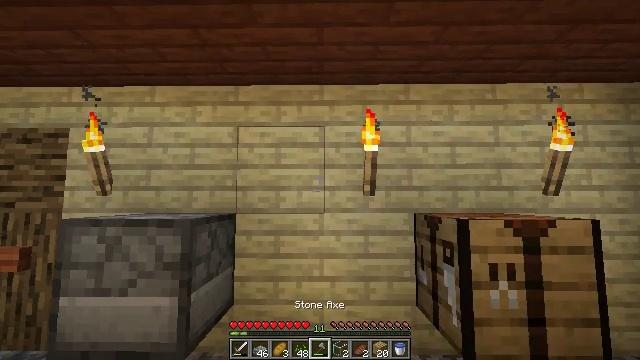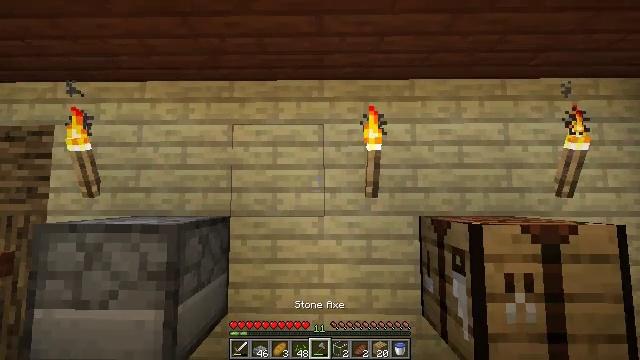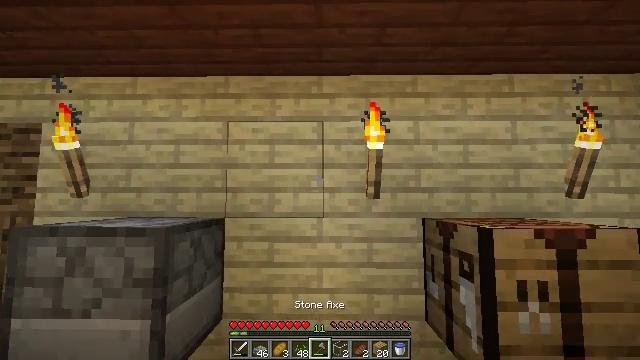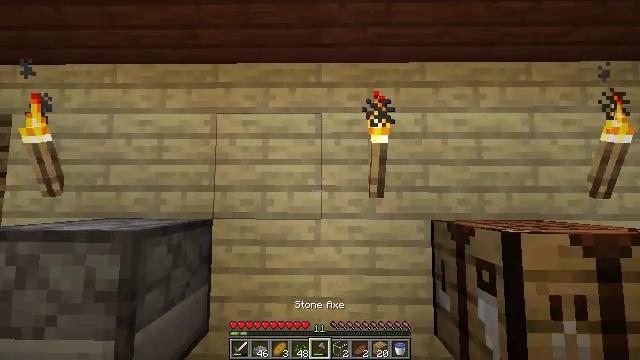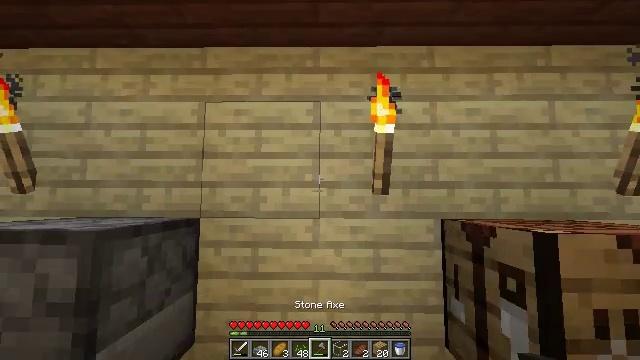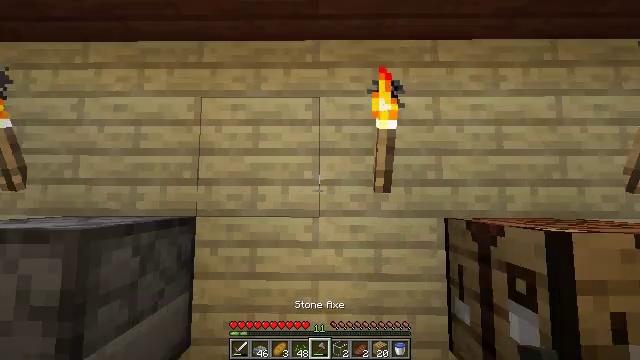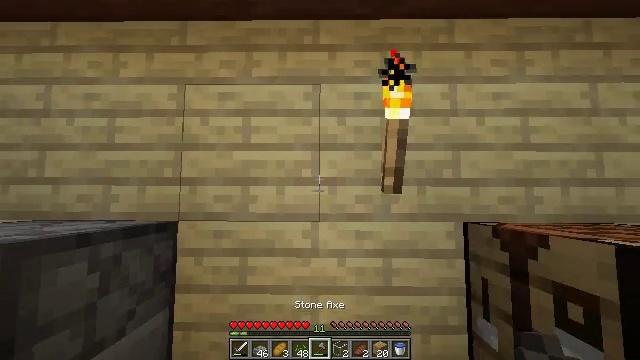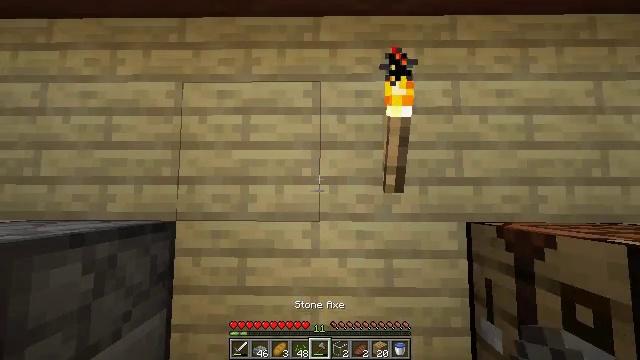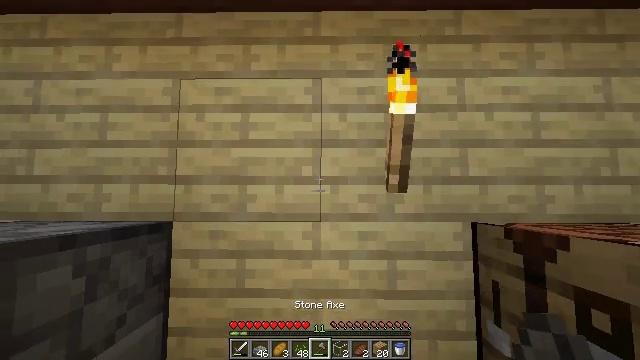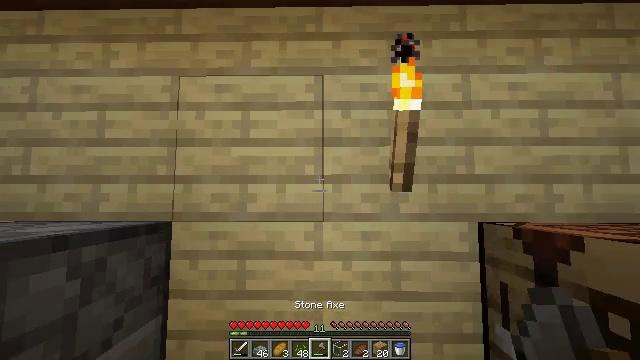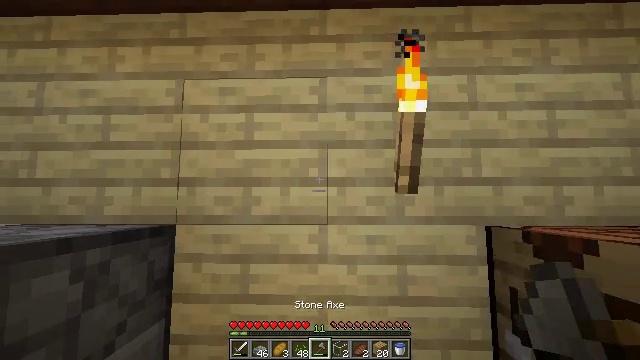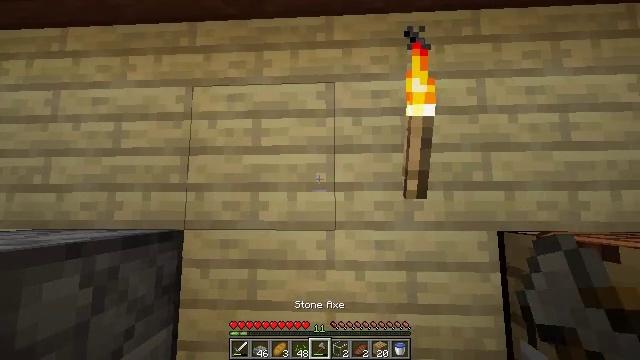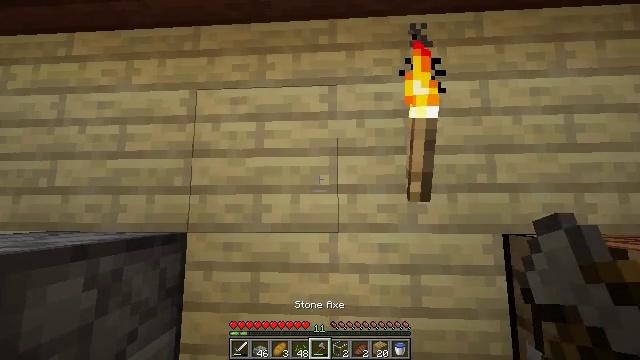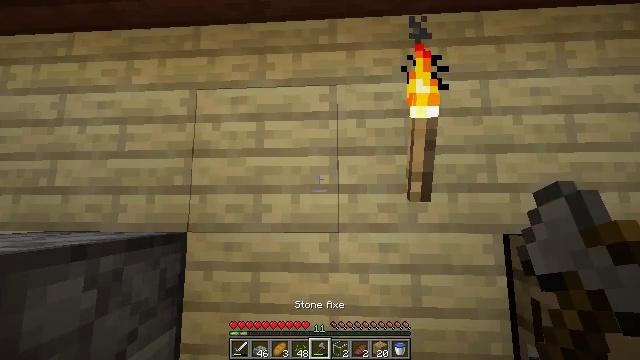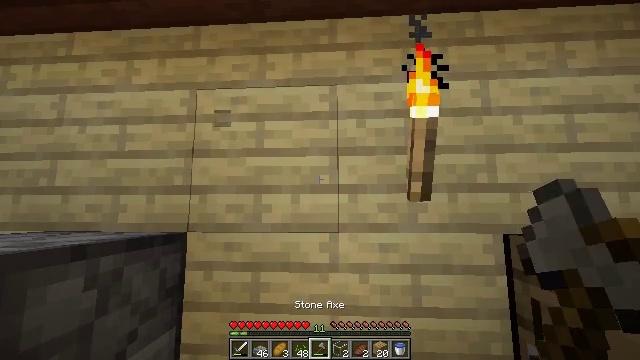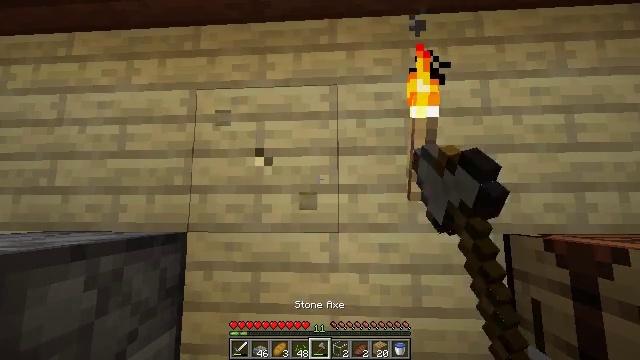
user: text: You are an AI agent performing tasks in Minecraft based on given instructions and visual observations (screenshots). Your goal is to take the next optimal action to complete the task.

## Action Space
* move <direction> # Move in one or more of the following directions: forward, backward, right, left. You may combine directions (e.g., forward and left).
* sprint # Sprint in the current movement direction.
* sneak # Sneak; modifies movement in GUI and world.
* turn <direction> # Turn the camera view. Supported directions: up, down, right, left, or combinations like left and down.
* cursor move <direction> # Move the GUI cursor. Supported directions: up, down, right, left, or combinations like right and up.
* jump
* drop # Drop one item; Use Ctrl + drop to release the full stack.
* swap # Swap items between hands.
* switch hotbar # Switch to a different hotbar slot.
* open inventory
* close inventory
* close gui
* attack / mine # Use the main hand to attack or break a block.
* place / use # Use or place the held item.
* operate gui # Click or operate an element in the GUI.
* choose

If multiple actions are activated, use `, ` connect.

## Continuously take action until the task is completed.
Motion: motion action
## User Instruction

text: Attack the birch planks to recycle them.
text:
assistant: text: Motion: move forward
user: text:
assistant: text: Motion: move forward
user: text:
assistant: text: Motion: move forward
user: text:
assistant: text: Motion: move forward
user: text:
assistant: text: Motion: move forward
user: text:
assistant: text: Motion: no_op
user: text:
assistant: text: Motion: no_op
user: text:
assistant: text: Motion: no_op
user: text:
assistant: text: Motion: no_op
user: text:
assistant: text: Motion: no_op
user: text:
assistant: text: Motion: turn left and up
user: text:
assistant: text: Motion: no_op
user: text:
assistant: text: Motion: no_op
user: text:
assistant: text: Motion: attack / mine
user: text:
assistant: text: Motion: attack / mine
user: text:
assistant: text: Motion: attack / mine
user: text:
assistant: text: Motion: attack / mine
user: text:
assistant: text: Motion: attack / mine
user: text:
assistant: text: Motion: attack / mine
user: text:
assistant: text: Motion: attack / mine
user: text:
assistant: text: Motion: attack / mine
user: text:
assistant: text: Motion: attack / mine
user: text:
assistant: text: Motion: attack / mine
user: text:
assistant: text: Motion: attack / mine
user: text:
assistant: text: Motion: attack / mine
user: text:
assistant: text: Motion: attack / mine
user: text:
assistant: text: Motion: attack / mine
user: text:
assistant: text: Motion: attack / mine
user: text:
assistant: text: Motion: attack / mine
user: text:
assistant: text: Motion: attack / mine